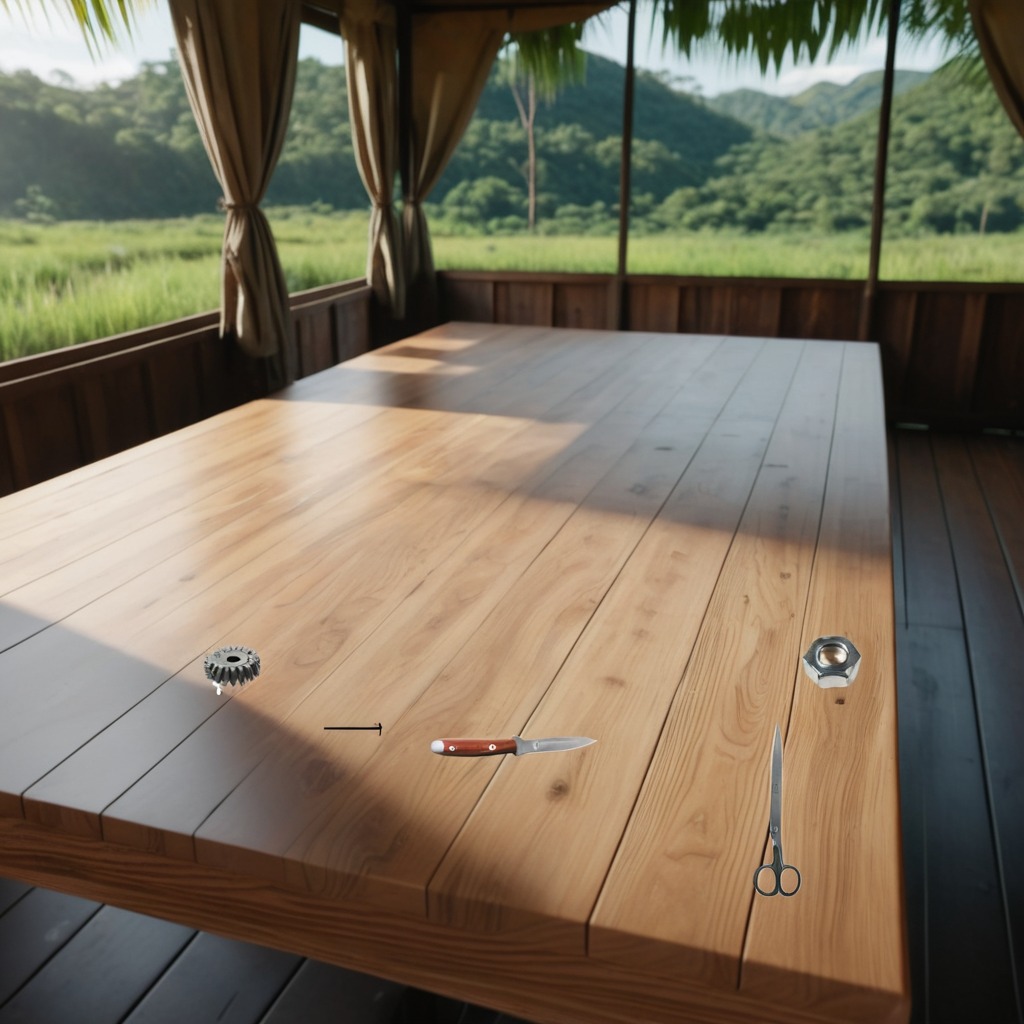
A steel gear with teeth, a utility knife, an iron nail, a metal nut, and a pair of scissors are lying on a wooden table inside a jungle field workshop tent humid ambient light worn but